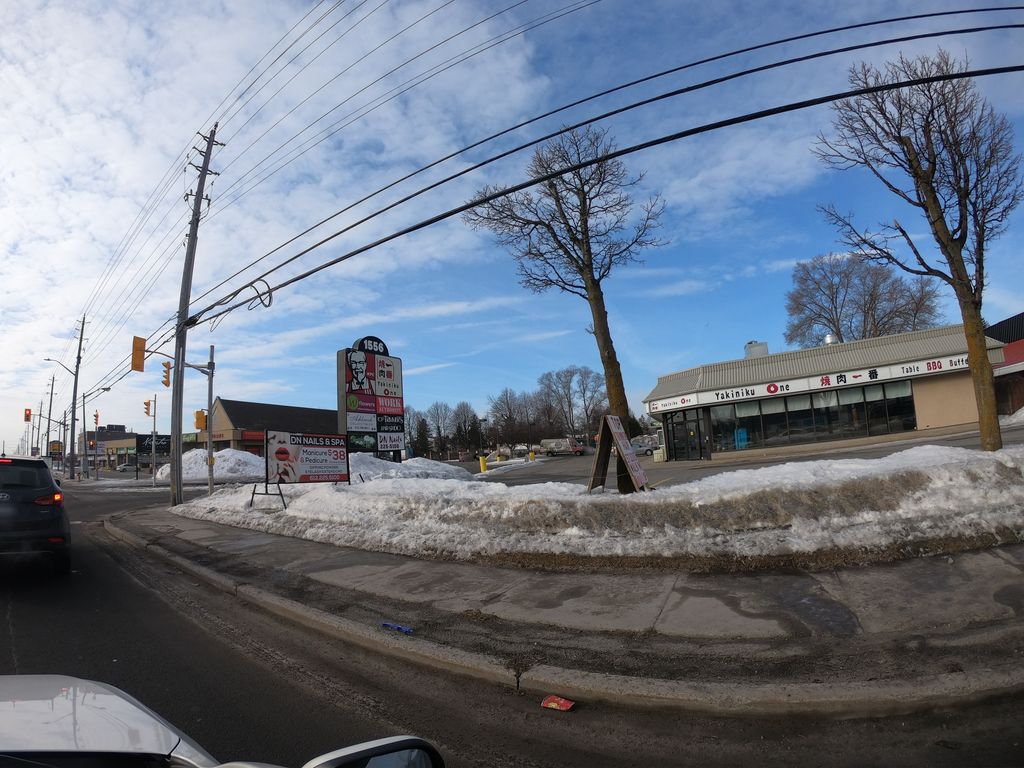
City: ottawa-gatineau